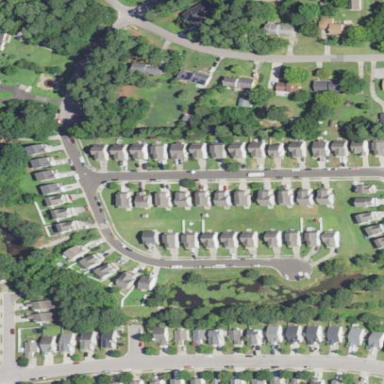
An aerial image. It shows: Residential neighbourhood.